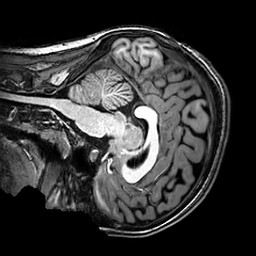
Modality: T1w
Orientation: sagittal
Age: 20
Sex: female